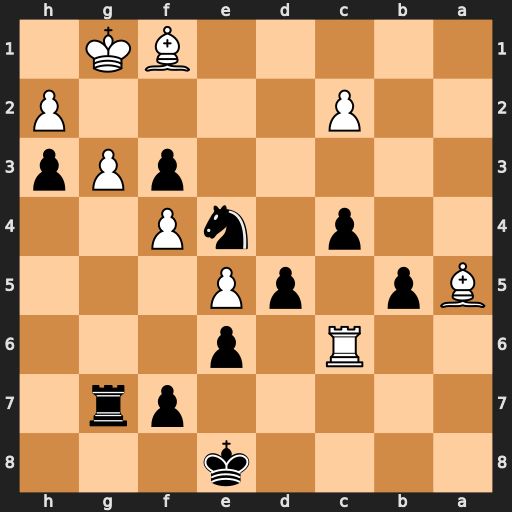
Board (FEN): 4k3/5pr1/2R1p3/Bp1pP3/2p1nP2/5pPp/2P4P/5BK1
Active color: b
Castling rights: -
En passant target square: -
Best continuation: f2+ Kh1 Rxg3 hxg3 Nxg3+ Kh2 Nxf1+